Question: This is what I currently have:

What I need, is to have the following uneven intervals (vertical lines & x-axis labels):
'''
1) 1 (i.e. must not cross at 0)
2) 1.5
3) 2.5
4) 3.5
5) 4
'''
Is there any way to do this? Even if it's a kludge with an extra series or something - although I'm hoping it's something to do with IntervalOffset, but I can't get it to do what I want.
Currently, I just have:
'''
chartarea.AxisX.Maximum = 4;
chartarea.AxisX.Minimum = 1;
chartarea.AxisX.Interval = 1;
'''
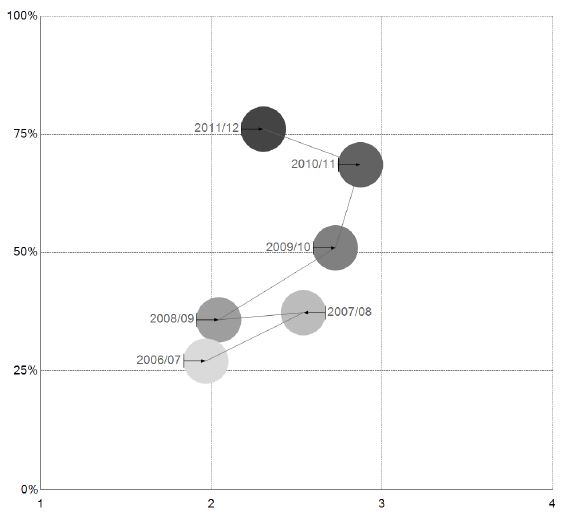
Answer: This is what was required:
'''
// set the max & min, with an interval of 1 which is offset by 0.5
// this gives the correct start (1), and three .5 intervals
// however, it doesn't give the closing vertical line at 4
chartarea.AxisX.Maximum = 4;
chartarea.AxisX.Minimum = 1;
chartarea.AxisX.Interval = 1;
chartarea.AxisX.IntervalOffset = 0.5;
// enable a secondary y axis for the line at 4
chartarea.AxisY2.Enabled = AxisEnabled.True;
// switch of all tickmarks & gridlines
chartarea.AxisY2.MajorTickMark.Enabled = false;
chartarea.AxisY2.MinorTickMark.Enabled = false;
chartarea.AxisY2.MajorGrid.Enabled = false;
chartarea.AxisY2.MinorGrid.Enabled = false;
chartarea.AxisY2.LabelStyle.Enabled = false;
// set the correct colour & line style
chartarea.AxisY2.LineColor = Color.FromArgb(160, 160, 160);
chartarea.AxisY2.LineDashStyle = ChartDashStyle.Dash;
// add custom labels for the 5 points/lines
chartarea.AxisX.CustomLabels.Add(0.9, 1.1, "1");
chartarea.AxisX.CustomLabels.Add(1.4, 1.6, "1.5");
chartarea.AxisX.CustomLabels.Add(2.4, 2.6, "2.5");
chartarea.AxisX.CustomLabels.Add(3.4, 3.6, "3.5");
chartarea.AxisX.CustomLabels.Add(3.9, 4.1, "4");
'''
And voila:
(although my data has changed)